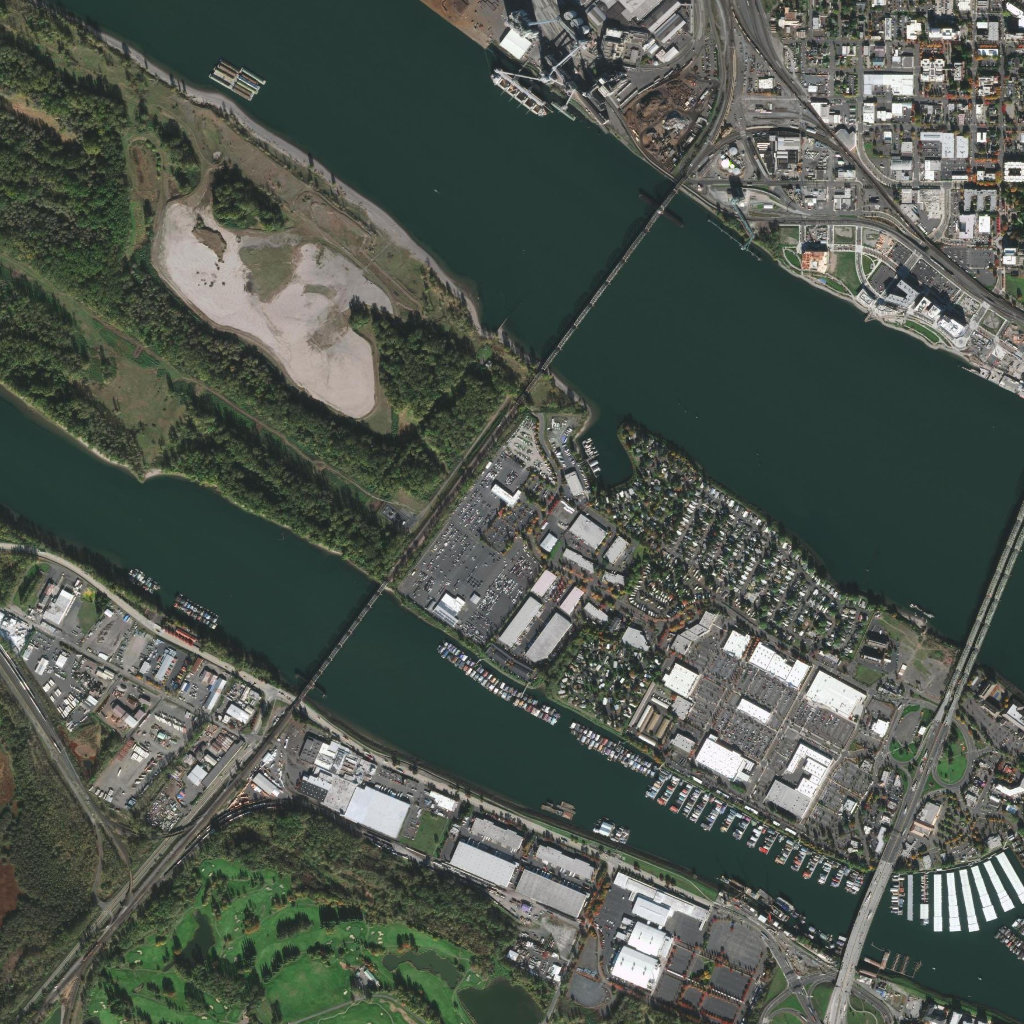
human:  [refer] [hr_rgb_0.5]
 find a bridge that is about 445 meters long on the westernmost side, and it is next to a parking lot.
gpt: <box>[[29, 55, 38, 68, 0]]</box>

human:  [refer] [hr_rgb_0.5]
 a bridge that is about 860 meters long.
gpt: <box>[[50, 16, 67, 39, 0]]</box>